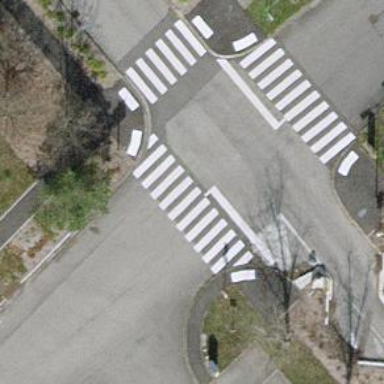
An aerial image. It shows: Marked road crossing.